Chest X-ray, AP view. Patient: 14 years old, sex F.
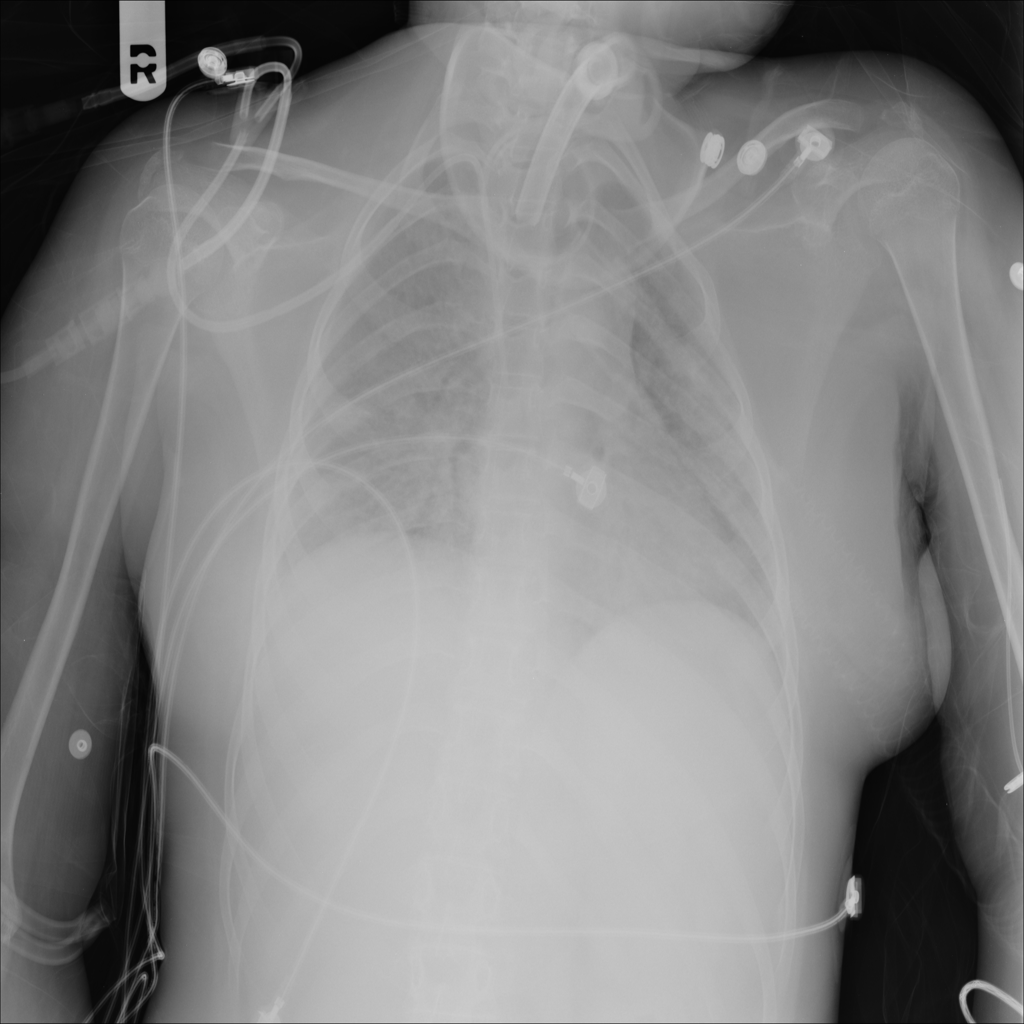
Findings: Consolidation